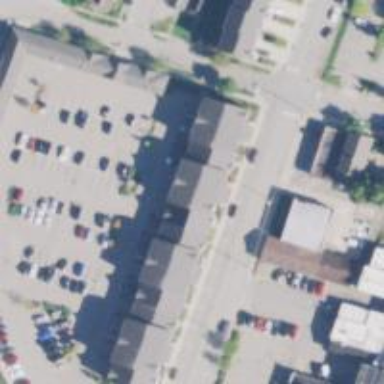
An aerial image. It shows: Terrace building.